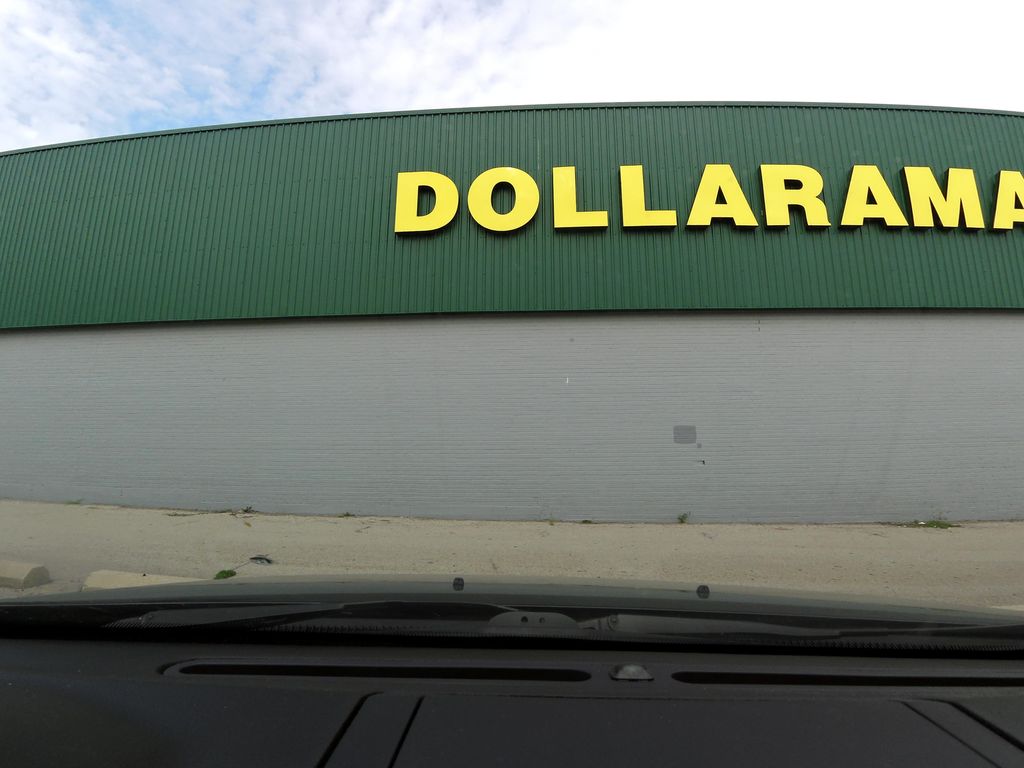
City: hamilton